Question: I've used Eclipse Helios with Hibernate Tools installed. Everything worked fine. Now I've changed to Eclipse Kepler. Looks like it has the Hibernate Tools also installed as I'm able to change to Hibernate perspective. When I'm trying to import my old project Hibernate Configurations(<URL>. The option to import Hibernate Configuration file does not appear. Here is the image of how my import dialog looks like:

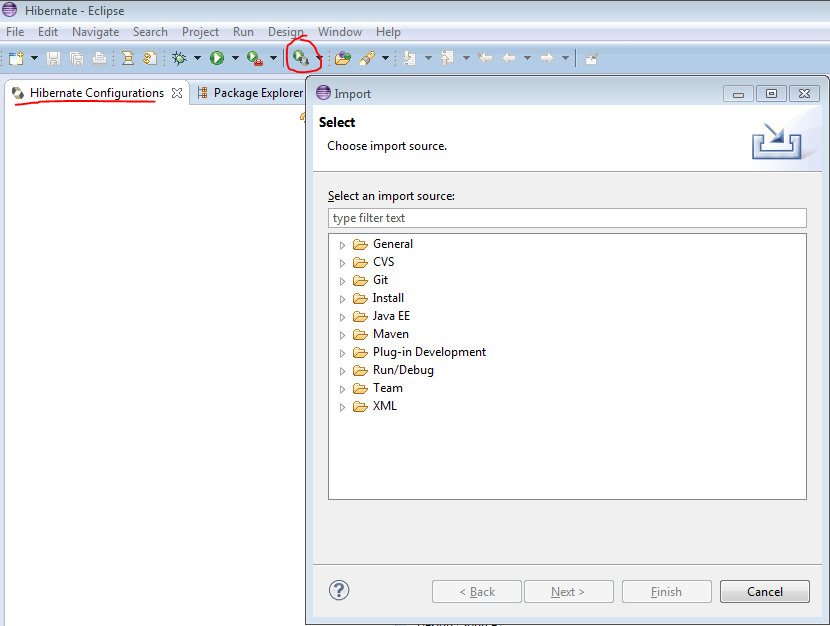
Answer: I think you can achieve what you need in this way too:
1. Click on the + icon you see highlighted in the top-left corner in the pic
2. Setup all the information for your specific case
3. Click on Setup ...
4. Click on Use existing ...

Hope this will be useful!